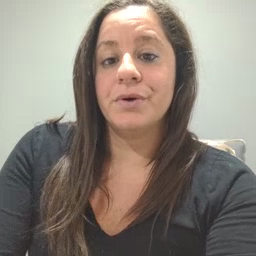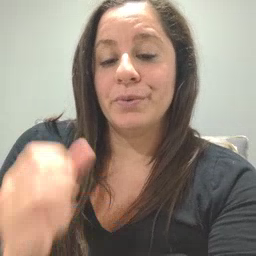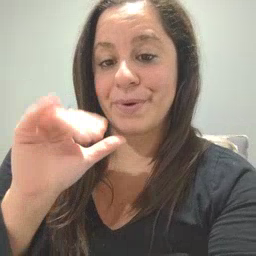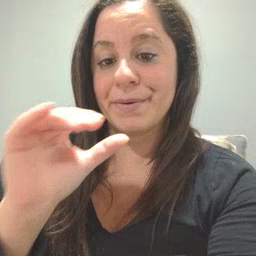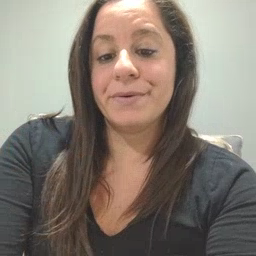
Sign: bye